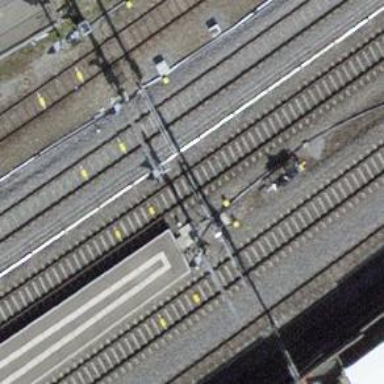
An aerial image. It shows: Railway signal.